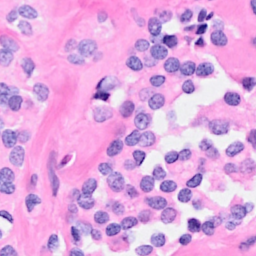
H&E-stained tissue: Breast